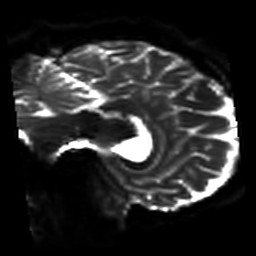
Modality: DWI
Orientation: sagittal
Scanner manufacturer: philips
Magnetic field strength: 7 T
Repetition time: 9.612 s
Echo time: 0.073 s